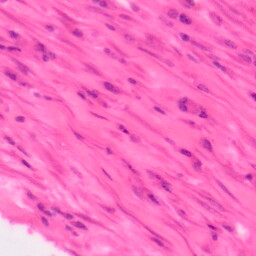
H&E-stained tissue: Colon